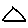
Label: triangle